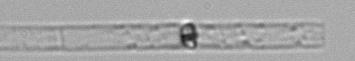
Label: Dactyliosolen_blavyanus